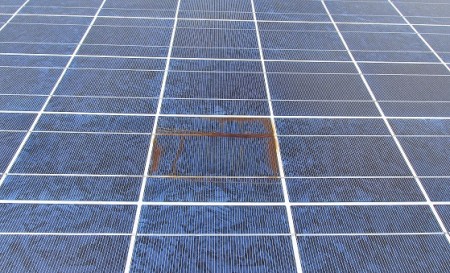
Label: Electrical-damage